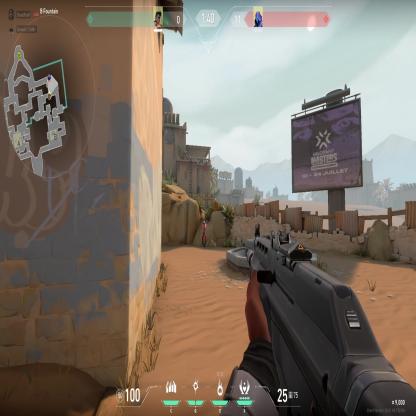
Label: enemy